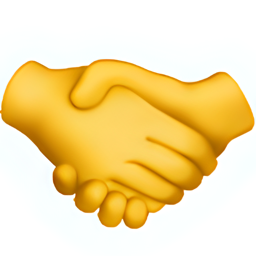
Name: handshake
Emoji: 🤝
Group: People & Body
Sub-group: hands